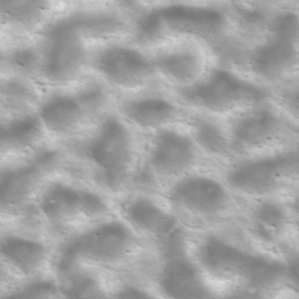
Label: non_frost